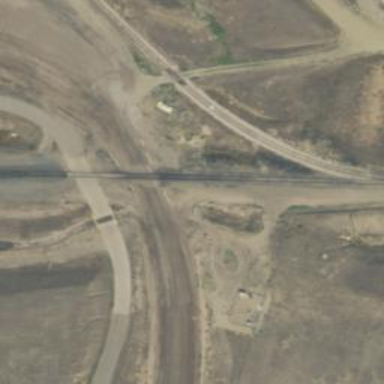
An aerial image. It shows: Level crossing along the railway.